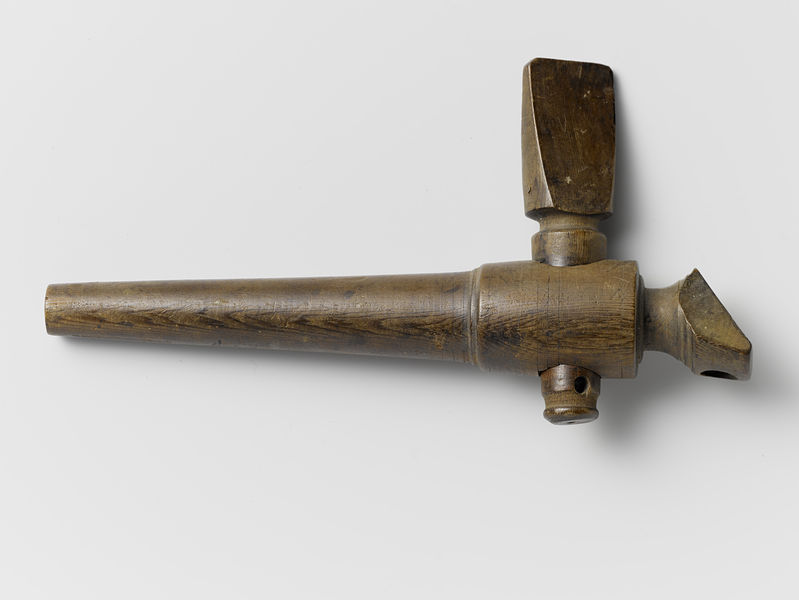
Titel: Houten hevel of kraan van een bier- of azijnvat waarvan de kraan taps toe loopt en de mond pyramidevormig is
Standort: Amsterdam
Institution: Rijksmuseum
Schlagwörter: marron, bois, outil, tonneau, blanch, perce, fût, robinet, liquide, maroon, util